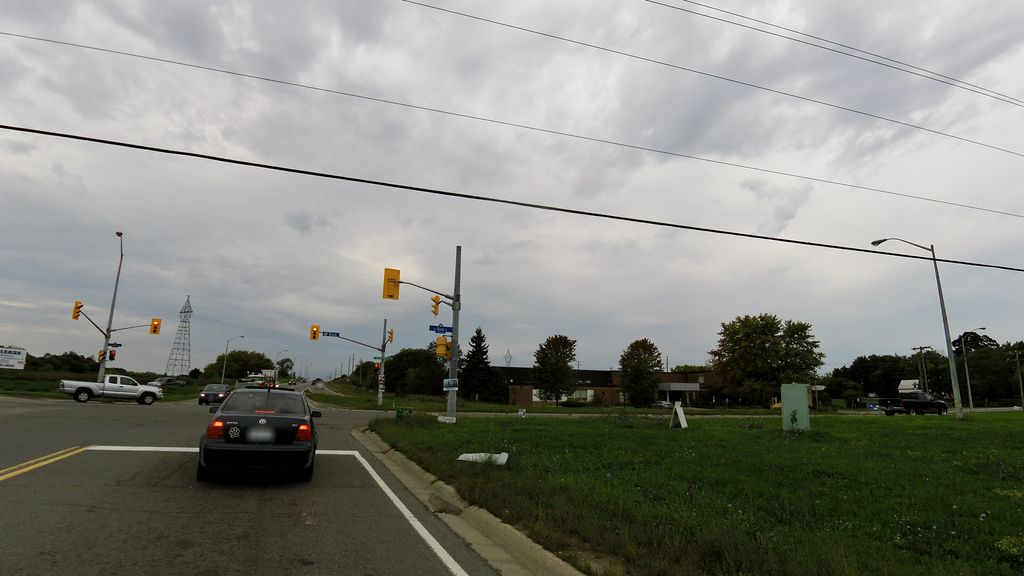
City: ottawa-gatineau